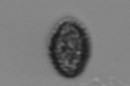
Label: Pseudochattonella_farcimen